Question: During an import routine I am adding comments to faulty cells (e.g. 'rg.AddCommentThreaded "wrong data type"')
In case there were errors (and therefore new comments) I would like to force the comments pane to be visible (via code). But I can't find a method/property what ever.
I looked into the 'application', 'workbook' and 'windows'-object ... nothing ...
Am I missing sth - or is there no way to show them via VBA?

The screenshot shows the button (in German) I want to activate.
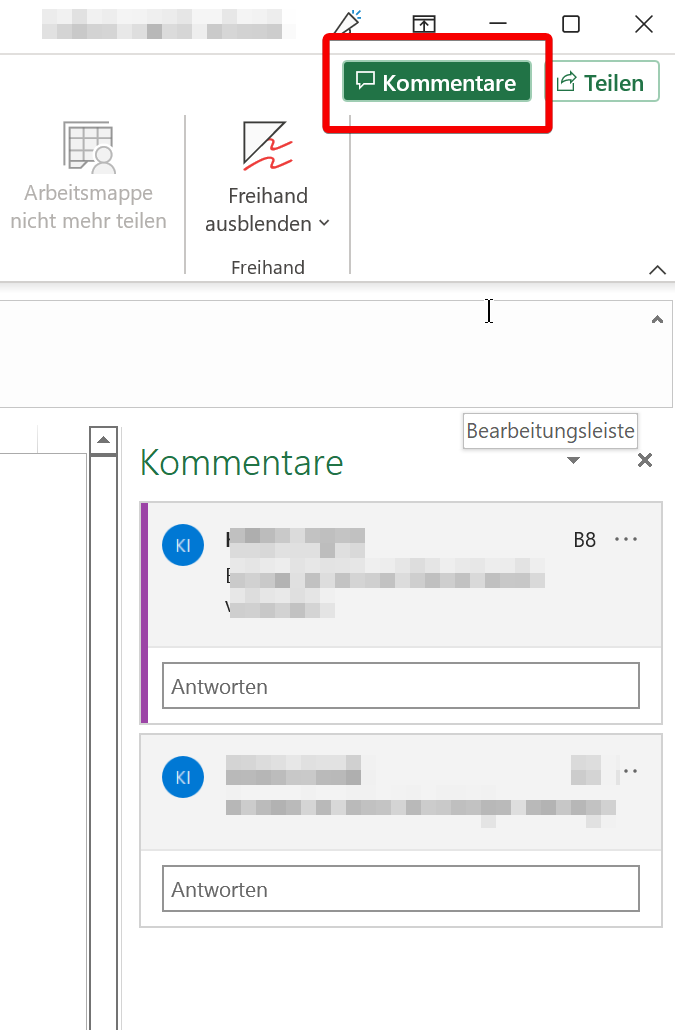
Answer: There is also a button on the Review-tab that shows/hides the new comment pane.
Found the according idMso here: <URL>. It is within the "GroupThreadedComments"
'''
Sub showCommentsPane()
With Application.CommandBars
If .GetPressedMso("ShowThreadedComments") = False Then
.ExecuteMso "ShowThreadedComments"
End If
End With
End Sub
'''